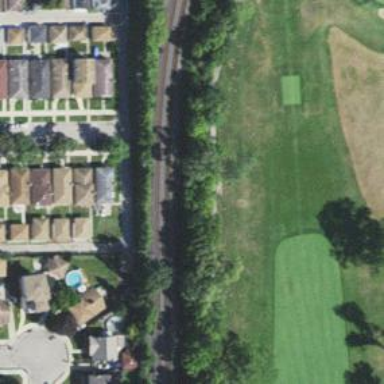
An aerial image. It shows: High-quality path used as golf course track.